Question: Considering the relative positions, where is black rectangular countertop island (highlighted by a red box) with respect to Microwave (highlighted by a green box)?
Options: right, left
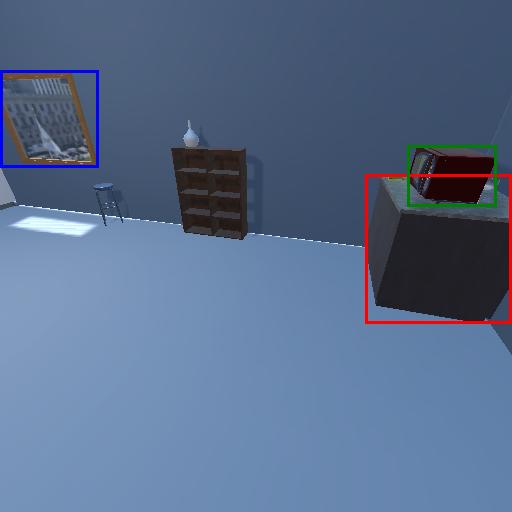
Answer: right